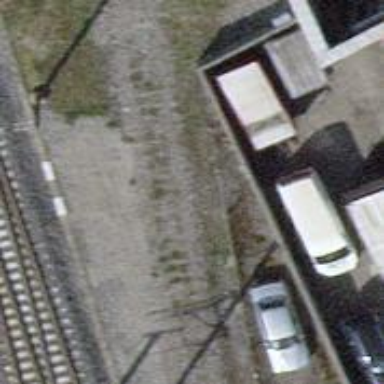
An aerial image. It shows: Single railway spur track.